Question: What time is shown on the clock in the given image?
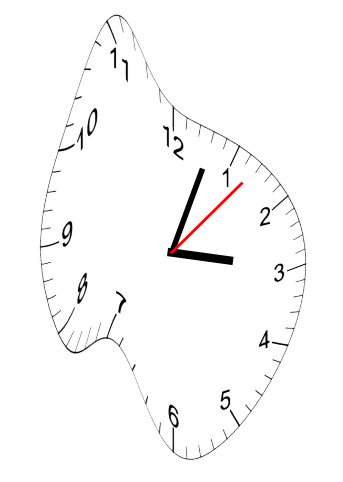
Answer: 03:03:07